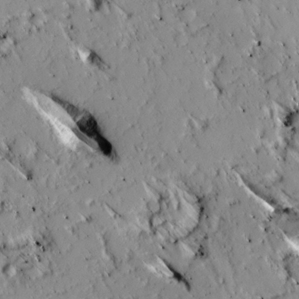
Label: non_frost